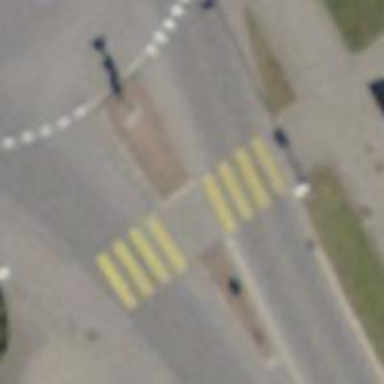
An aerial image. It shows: Uncontrolled zebra crossing with central island.